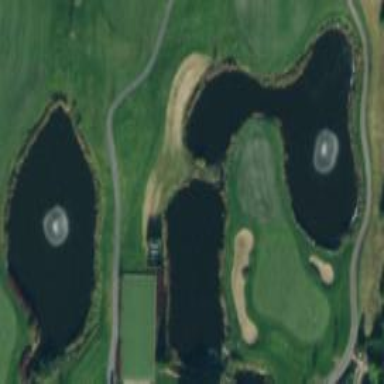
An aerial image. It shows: Water hazard in golf course. The hazard is natural water feature.